Field crop: maize
Growth stage: 2
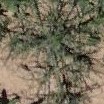
Species: salsola